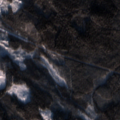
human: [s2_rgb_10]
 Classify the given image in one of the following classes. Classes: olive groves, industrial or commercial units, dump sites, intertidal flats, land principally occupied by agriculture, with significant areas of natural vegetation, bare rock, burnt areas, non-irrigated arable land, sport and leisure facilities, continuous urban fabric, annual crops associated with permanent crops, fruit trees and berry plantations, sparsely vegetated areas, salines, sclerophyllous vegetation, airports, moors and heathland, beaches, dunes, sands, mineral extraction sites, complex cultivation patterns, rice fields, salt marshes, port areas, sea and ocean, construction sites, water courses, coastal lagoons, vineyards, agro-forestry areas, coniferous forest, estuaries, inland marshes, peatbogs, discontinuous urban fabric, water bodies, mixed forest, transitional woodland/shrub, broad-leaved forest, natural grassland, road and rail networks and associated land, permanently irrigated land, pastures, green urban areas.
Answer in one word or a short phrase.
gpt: broad-leaved forest, coniferous forest, mixed forest